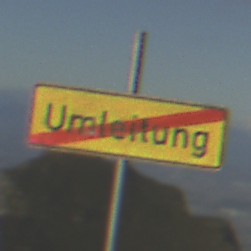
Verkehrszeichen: EndeDerUmleitungsankuendigung
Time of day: SunriseSunset
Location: Outdoor (Nature)
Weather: PartlyCloudy
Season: NotSpecified
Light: Natural